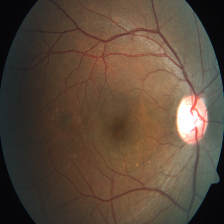
Diabetic retinopathy grade: Severe